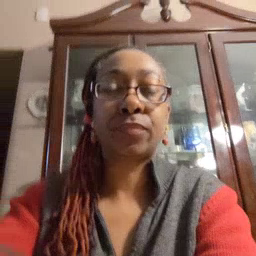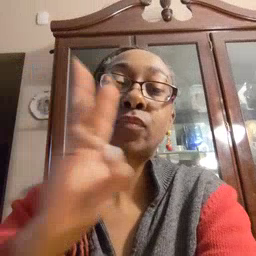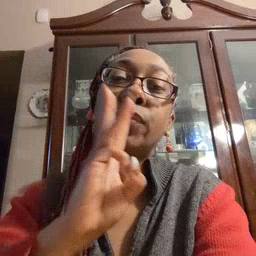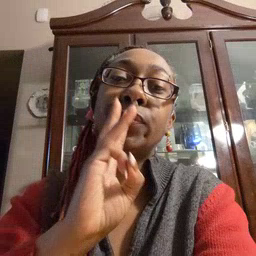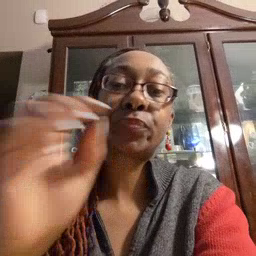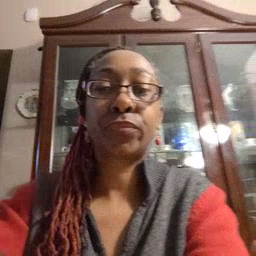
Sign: water